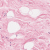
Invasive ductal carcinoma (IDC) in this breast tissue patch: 0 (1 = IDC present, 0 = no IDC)